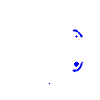
Particle: pion